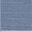
Piece: xx